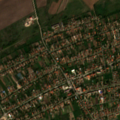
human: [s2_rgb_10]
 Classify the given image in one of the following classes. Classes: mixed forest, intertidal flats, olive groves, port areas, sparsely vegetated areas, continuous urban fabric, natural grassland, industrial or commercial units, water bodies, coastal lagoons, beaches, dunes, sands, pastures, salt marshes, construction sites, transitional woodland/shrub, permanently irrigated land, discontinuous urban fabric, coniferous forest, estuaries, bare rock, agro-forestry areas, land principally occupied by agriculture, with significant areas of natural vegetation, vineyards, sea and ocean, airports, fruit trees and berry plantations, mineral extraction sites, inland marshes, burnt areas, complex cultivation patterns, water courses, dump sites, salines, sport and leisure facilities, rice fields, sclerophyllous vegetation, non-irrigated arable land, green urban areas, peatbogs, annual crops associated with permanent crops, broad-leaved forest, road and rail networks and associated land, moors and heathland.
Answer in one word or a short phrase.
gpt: discontinuous urban fabric, non-irrigated arable land, land principally occupied by agriculture, with significant areas of natural vegetation